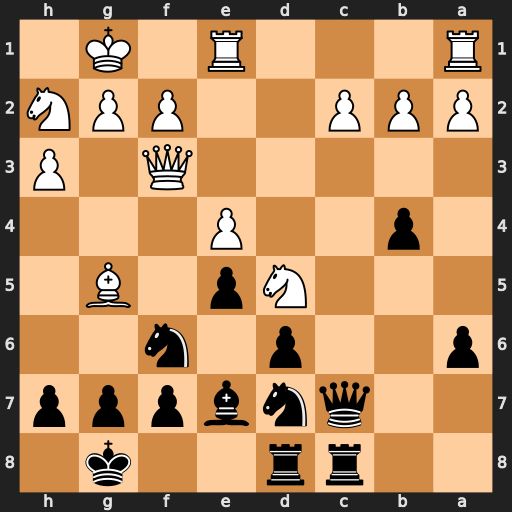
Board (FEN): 2rr2k1/2qnbppp/p2p1n2/3Np1B1/1p2P3/5Q1P/PPP2PPN/R3R1K1
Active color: b
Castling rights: -
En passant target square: -
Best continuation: Nxd5 exd5 Bxg5